Question: I am trying to add a column with dropdownlist to a DataGrid
Here is the code for the DataGrid binding datasource
'''
List<CPDEmployee> employeelist = (List<CPDEmployee>)Cache["EmployeeList"];
unverifiedlist.DataSource = employeelist;
unverifiedlist.DataBind();
unverifiedlist.AllowPaging = true;
unverifiedlist.PageSize = 10;
'''
In the page.aspx code is like this
'''
<asp:DataGrid ID="unverifiedlist" runat="server" AllowPaging="true" PageSize="10" OnPageIndexChanged="unverifiedlist_PageIndexChanged">
<Columns>
<asp:BoundColumn HeaderText="Surname" DataField="Surname" ReadOnly="true">
</asp:BoundColumn>
</Columns>
<Columns>
<asp:TemplateColumn HeaderText="Options" >
<ItemTemplate>
<asp:DropDownList ID="options" runat="server">
<asp:ListItem Value="1">Verified</asp:ListItem>
<asp:ListItem Value="0">Rejected</asp:ListItem>
</asp:DropDownList>
</ItemTemplate>
</asp:TemplateColumn>
<asp:TemplateColumn HeaderText ="Reason">
<ItemTemplate>
<asp:TextBox ID="reason" runat="server"></asp:TextBox>
</ItemTemplate>
</asp:TemplateColumn>
</Columns>
</asp:DataGrid>
'''

The result is there are two "Surname" fields in the datagrid. The reason I added "Surname" from page side is that i can't set the order of the columns (the dropdownlist should be at last).
Does anyone know how to solve this problem? thanks very much
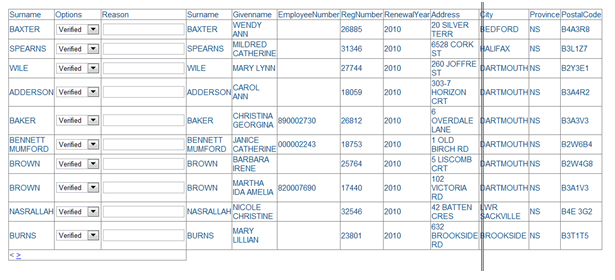
Answer: You have to turn off AutoGenerateColumns and specify the bound fields.